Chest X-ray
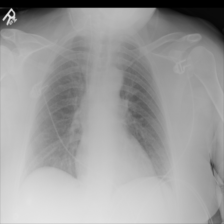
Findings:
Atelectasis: negative
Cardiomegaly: negative
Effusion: negative
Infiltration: positive
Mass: negative
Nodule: negative
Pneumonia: negative
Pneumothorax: negative
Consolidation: negative
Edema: negative
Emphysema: negative
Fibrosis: negative
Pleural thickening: negative
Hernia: negative